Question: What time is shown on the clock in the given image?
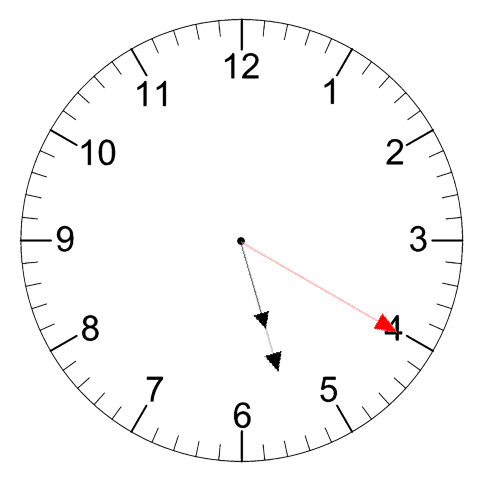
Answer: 05:27:20